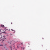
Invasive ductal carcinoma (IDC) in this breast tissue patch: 0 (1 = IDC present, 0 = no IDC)